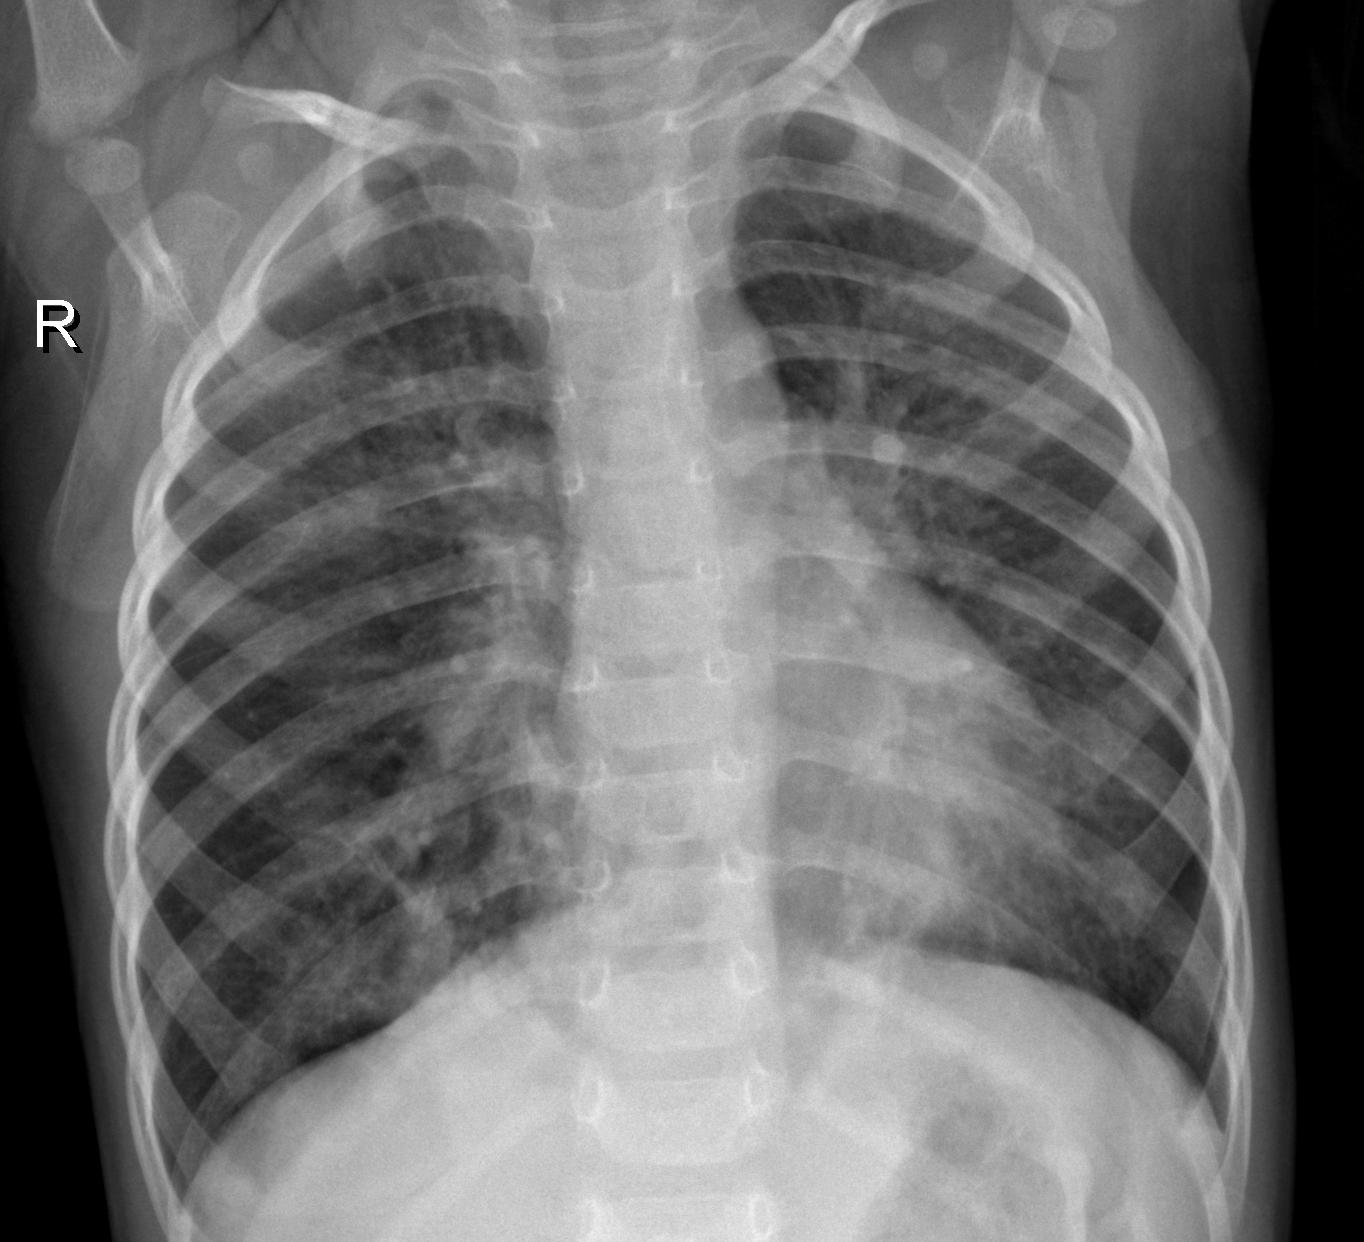
Diagnosis: PNEUMONIA